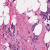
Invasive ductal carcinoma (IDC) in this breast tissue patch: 0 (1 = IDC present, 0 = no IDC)